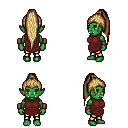
a pixel art fantasy rpg character, female body template, orc, green skin, maroon tunic, gold greaves, blonde extra-long topknot hairstyle, leather bracers, four views (front, back, left, right), 2x2 character sprite sheet, small pixel art, hard edges, no anti-aliasing